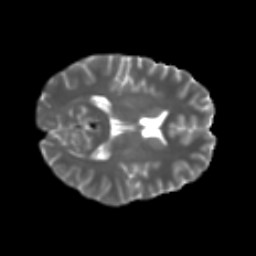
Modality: T2w
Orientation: axial
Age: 23
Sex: female
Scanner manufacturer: ge
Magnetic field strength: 3 T
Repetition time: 7.8 s
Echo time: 0.0606 s